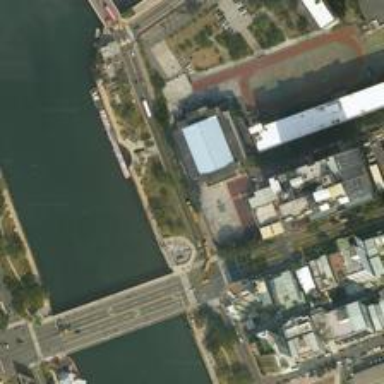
The river is dark green, and the bridge on the river connects the busy right bank with the left bank .